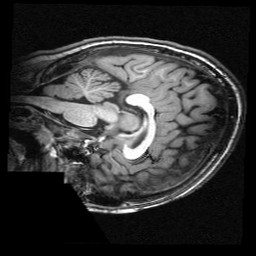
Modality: T1w
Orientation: sagittal
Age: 13
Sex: male
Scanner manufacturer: siemens
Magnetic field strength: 3 T
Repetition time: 2.3 s
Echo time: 0.00336 s